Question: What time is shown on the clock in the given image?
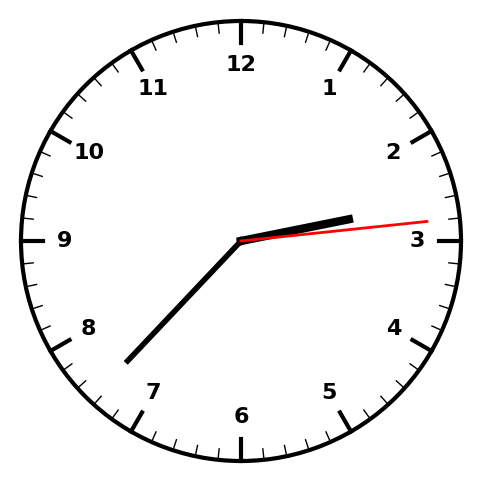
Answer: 02:37:14